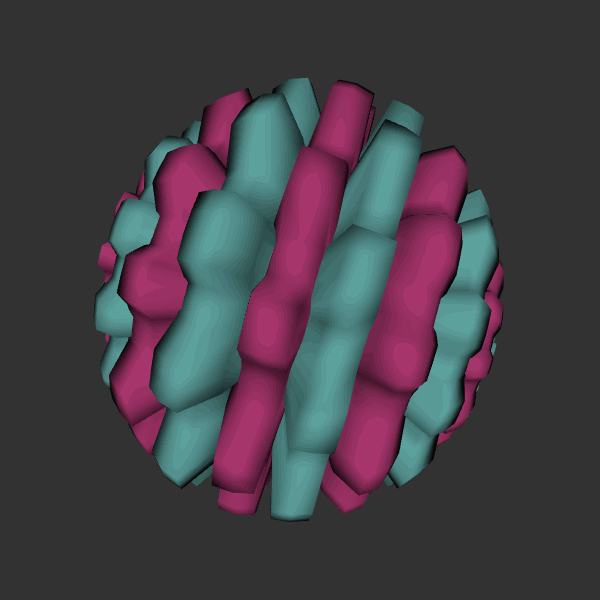
Background: dark